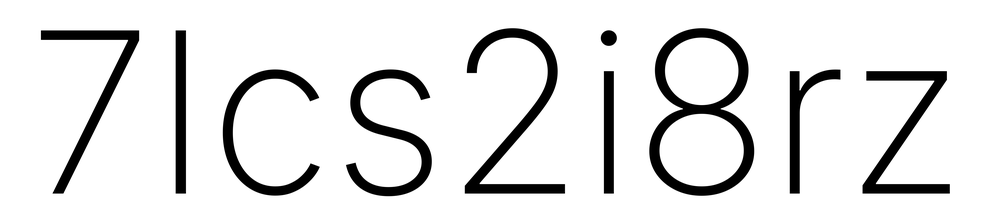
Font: Inter_ExtraLight